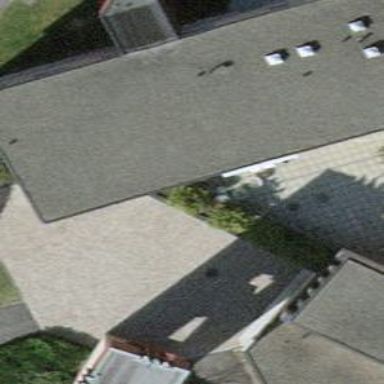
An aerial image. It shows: View of roof of building.